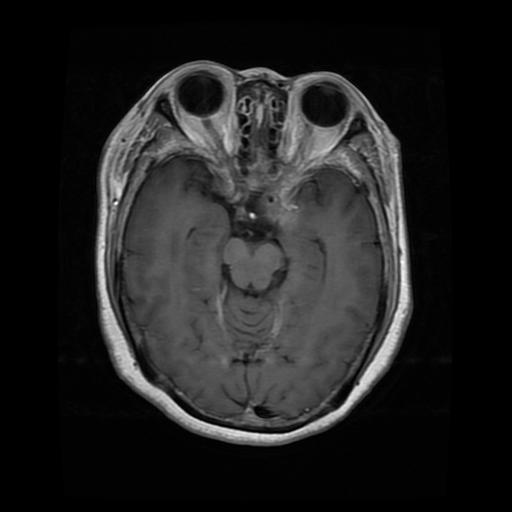
Label: meningioma